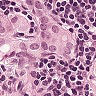
Metastatic tissue present: yes